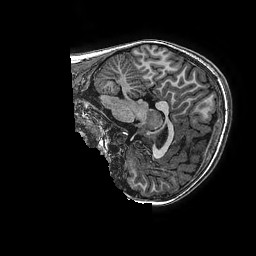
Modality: T1w
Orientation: sagittal
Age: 9
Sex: male
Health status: ill
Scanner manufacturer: ge
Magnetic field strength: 3 T
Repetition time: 0.00766 s
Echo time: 0.003476 s